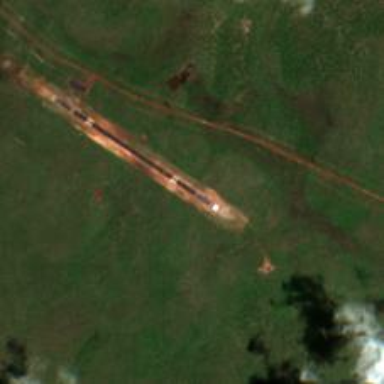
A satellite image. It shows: Runway at airport.